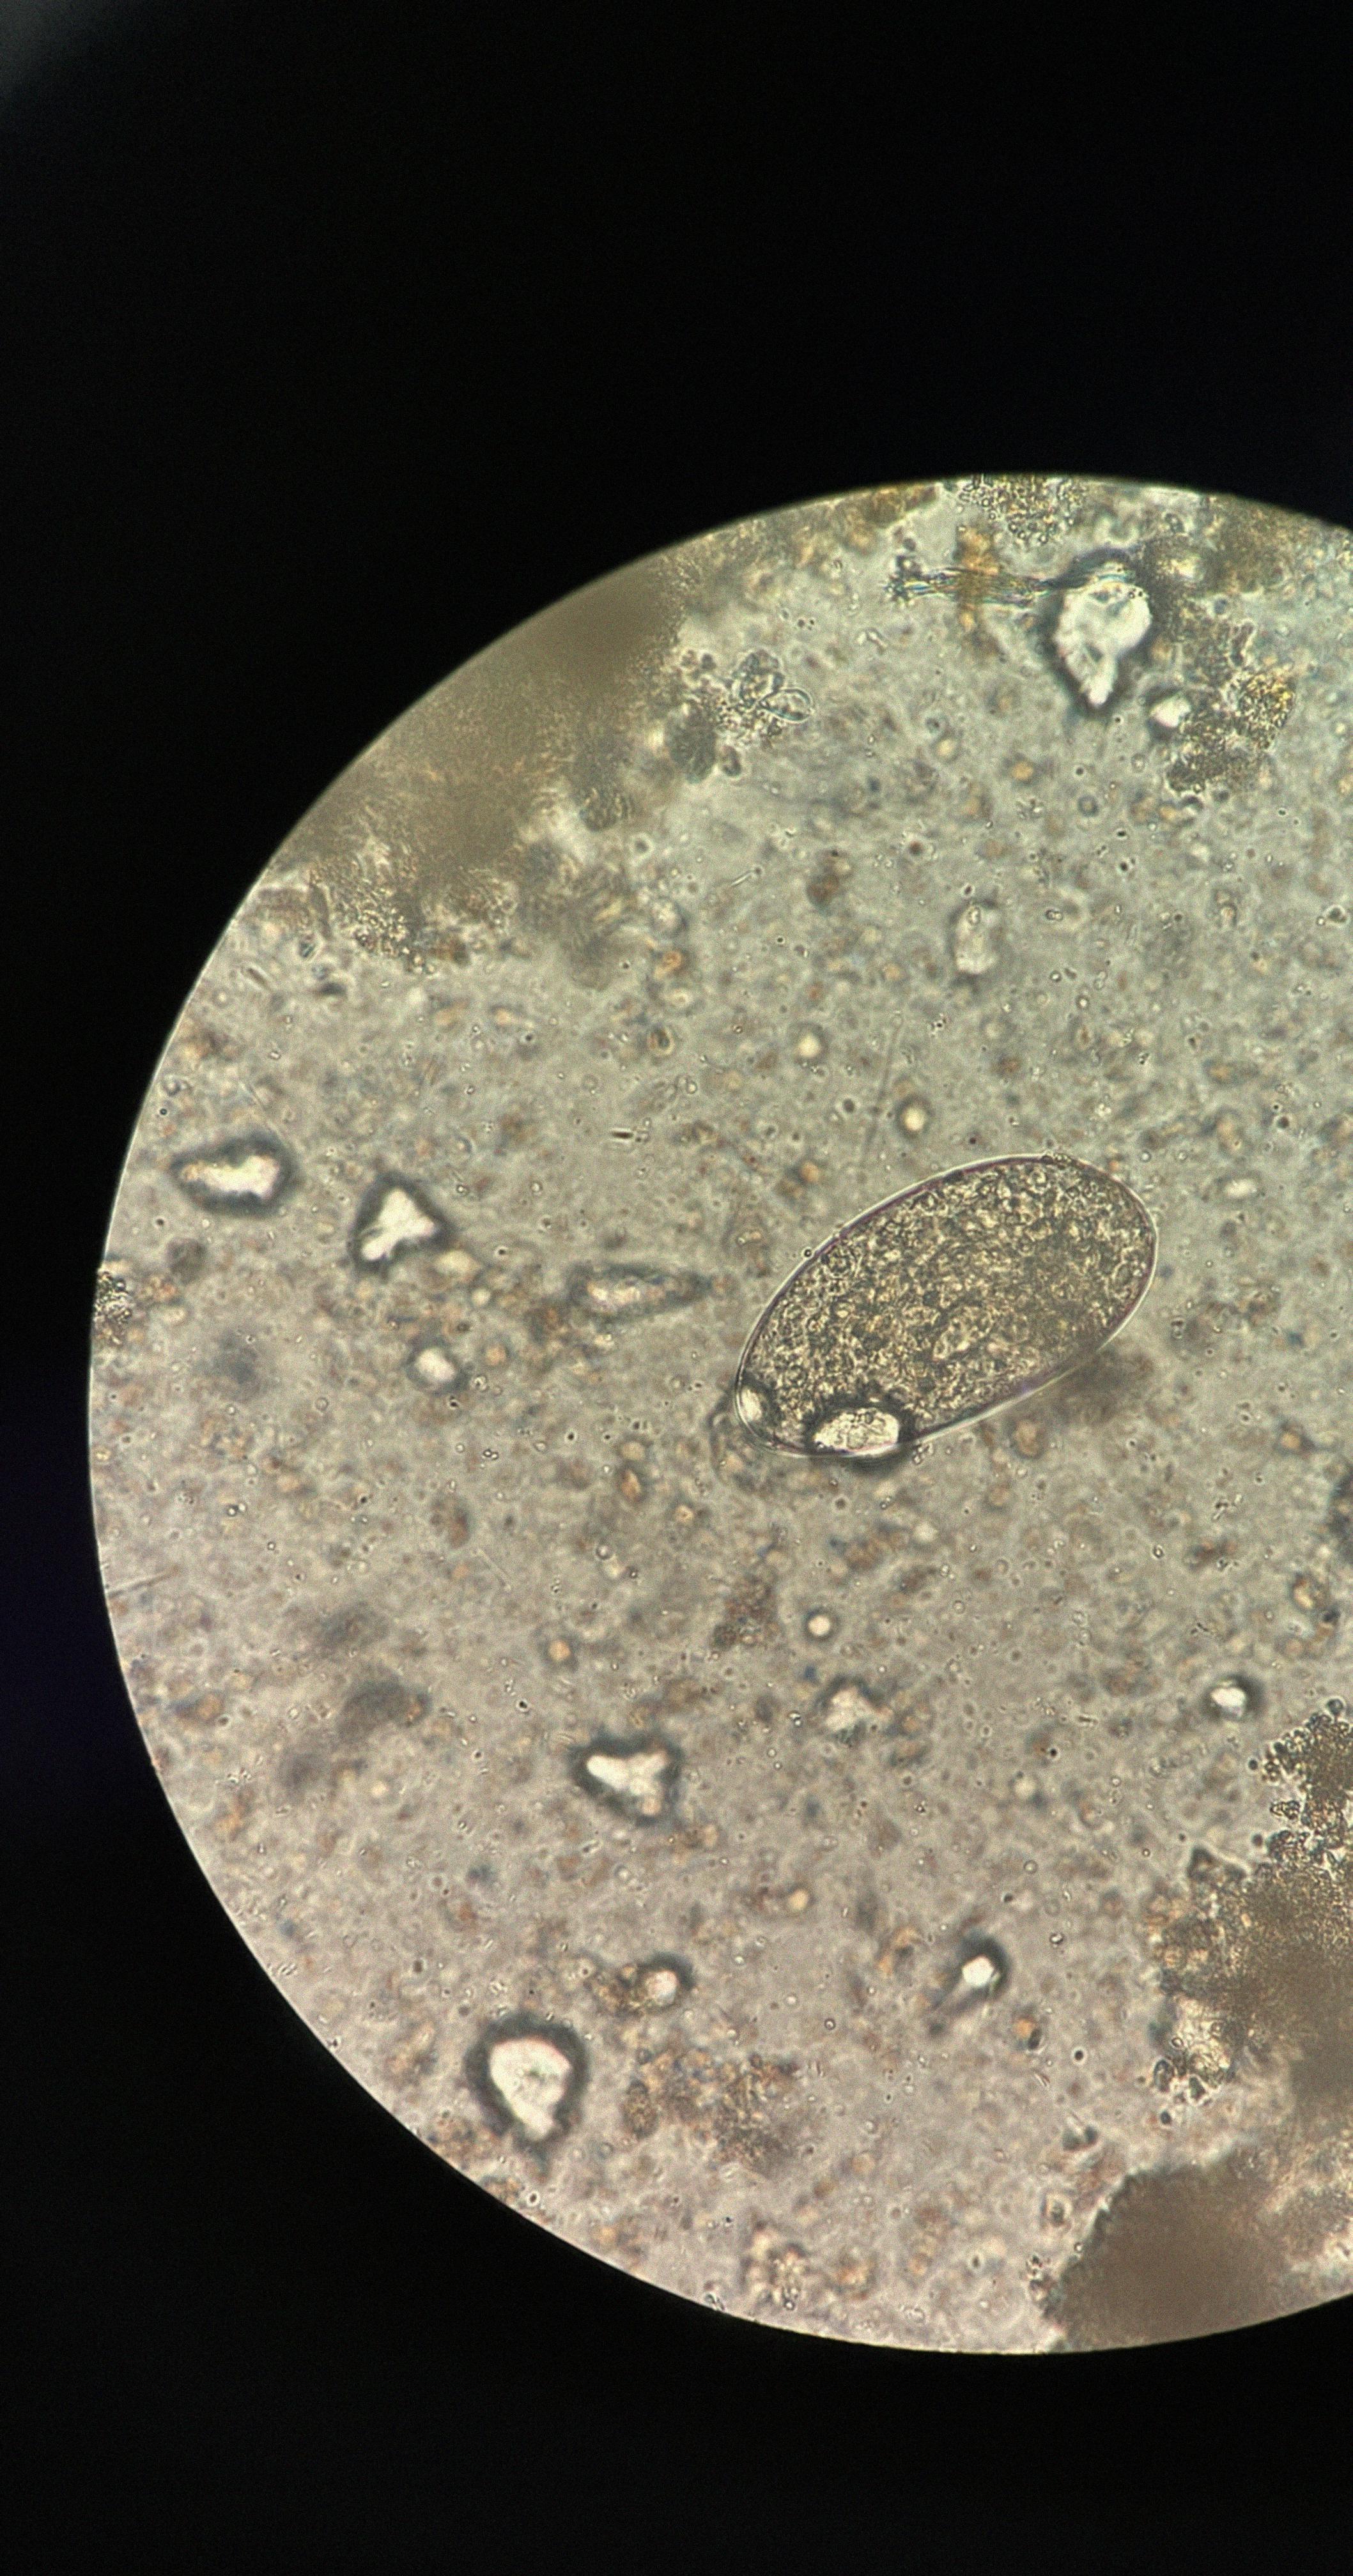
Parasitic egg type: Fasciolopsis buski